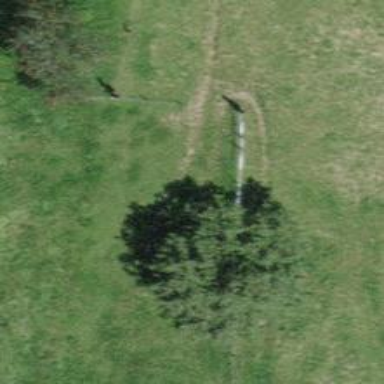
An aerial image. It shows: Beautiful tree in nature.